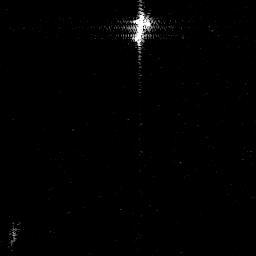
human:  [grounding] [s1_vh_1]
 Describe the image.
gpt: In the satellite image, there is  <ref>1 medium ship </ref> <box>[[51, 3, 58, 17, 0]]</box> located at top.